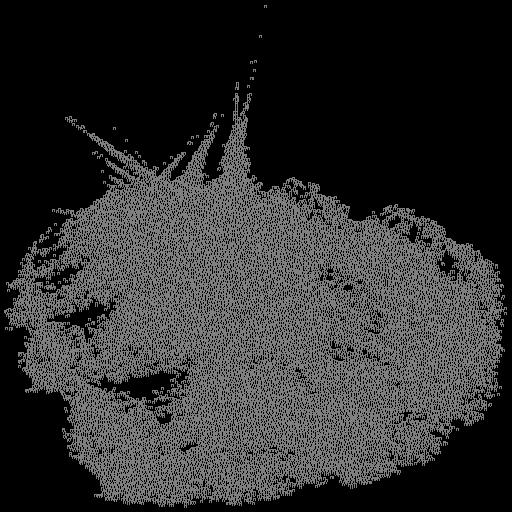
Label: broccoli